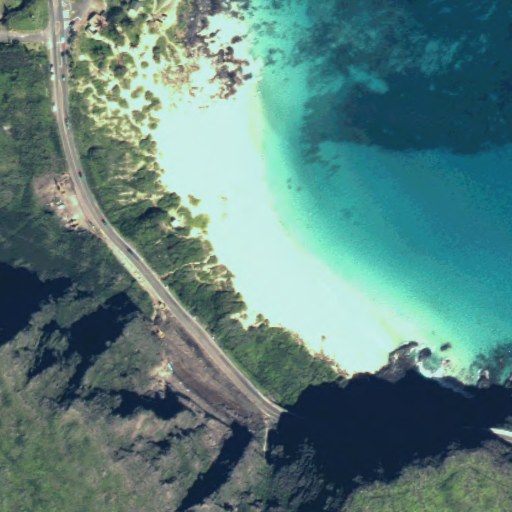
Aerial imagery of beach in Hawaii named Makapu‘u Beach containing only unknown